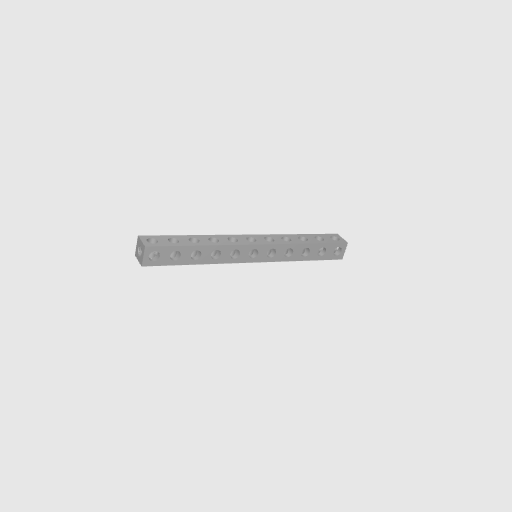
Part: SquareBeam11H